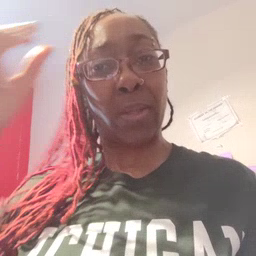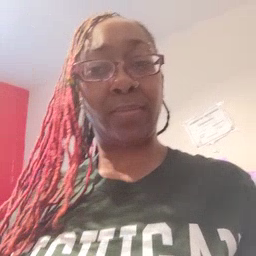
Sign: horse